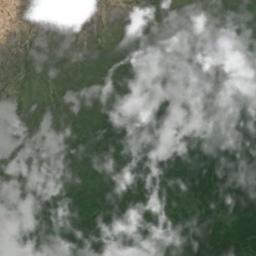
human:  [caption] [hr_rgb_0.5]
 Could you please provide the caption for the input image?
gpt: The stratocumulus are located above the land covered by dense vegetation .

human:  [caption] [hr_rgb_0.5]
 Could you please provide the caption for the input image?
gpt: There is a thick cloud and a thin cloud on the sea .

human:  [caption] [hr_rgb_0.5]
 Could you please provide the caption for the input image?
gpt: The white cloud is above green land .

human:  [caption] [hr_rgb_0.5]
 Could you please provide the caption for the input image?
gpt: Floc-like white clouds on the ground where yellow and green intersect .

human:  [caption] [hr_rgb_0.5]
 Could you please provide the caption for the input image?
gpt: There are many gauzy gray clouds over a green land .